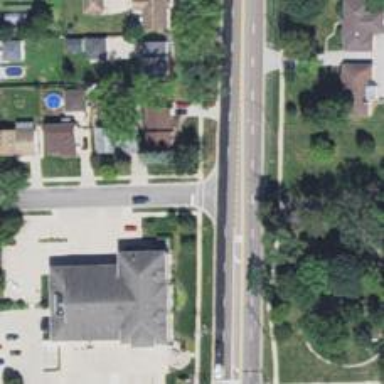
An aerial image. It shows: Road with stop sign.